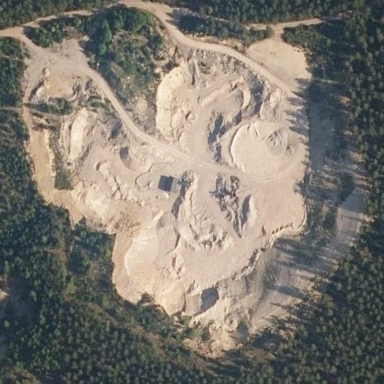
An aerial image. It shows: Quarry area.